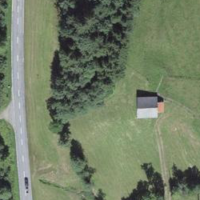
EUNIS habitat code: 25
Species observed at this site:
Corvus corone
Motacilla cinerea
Petasites albus
Anas platyrhynchos
Parus major
Milvus milvus
Phoenicurus ochruros
Cinclus cinclus
Regulus ignicapilla
Aegithalos caudatus
Columba palumbus